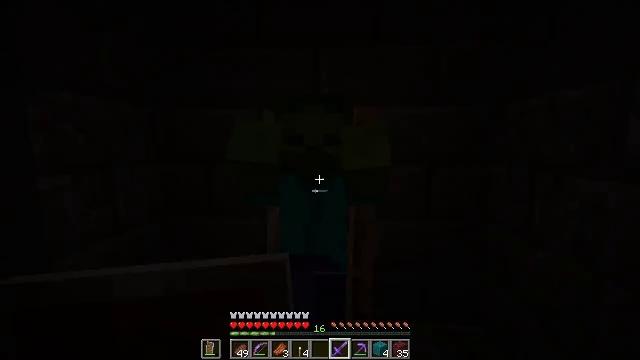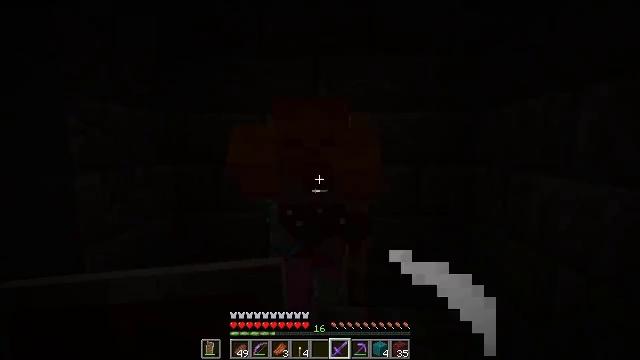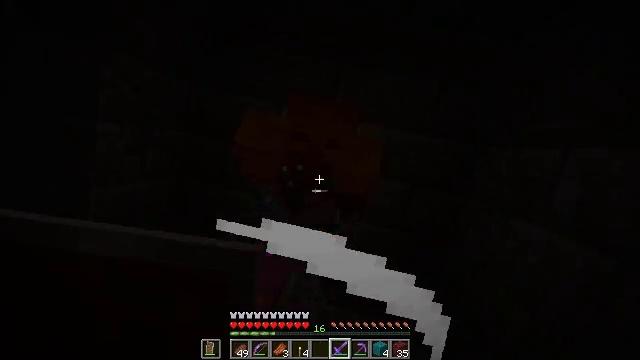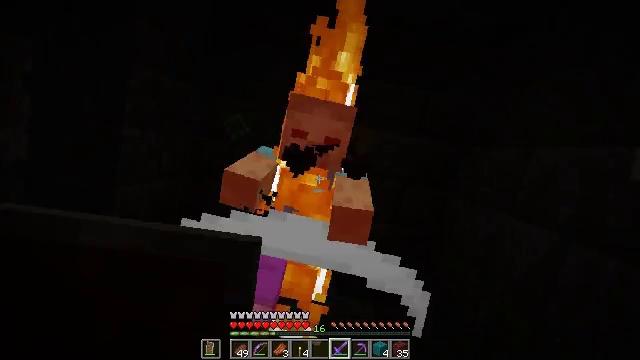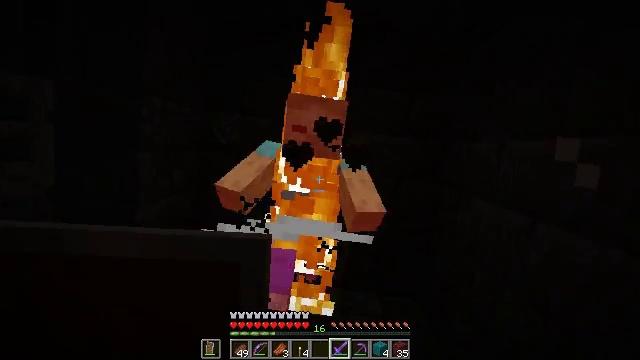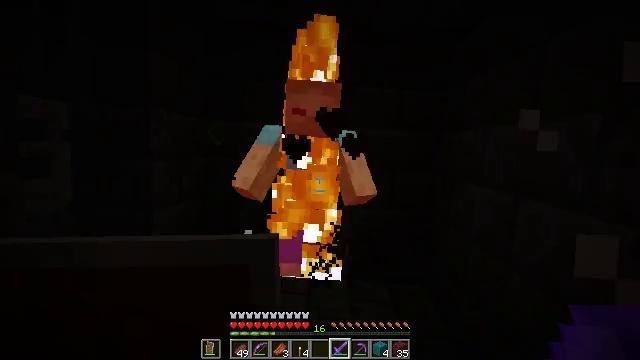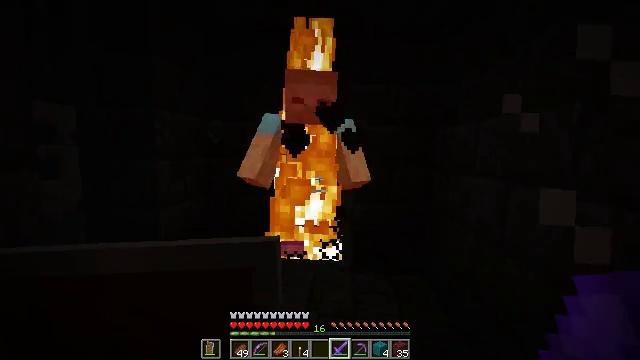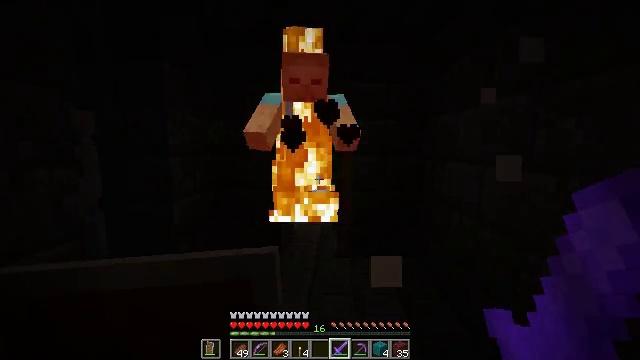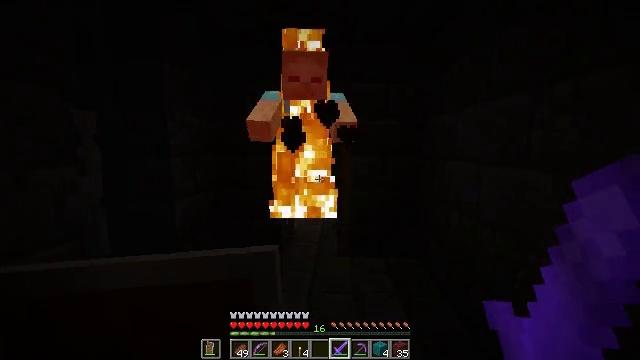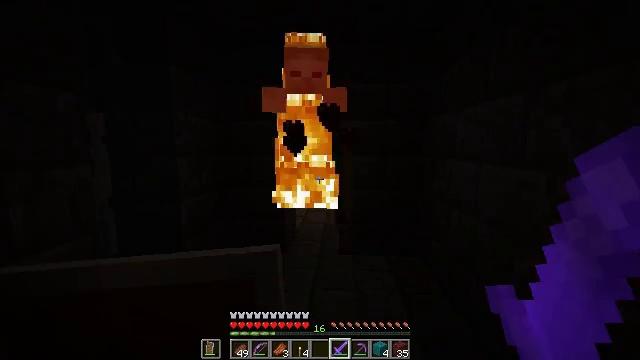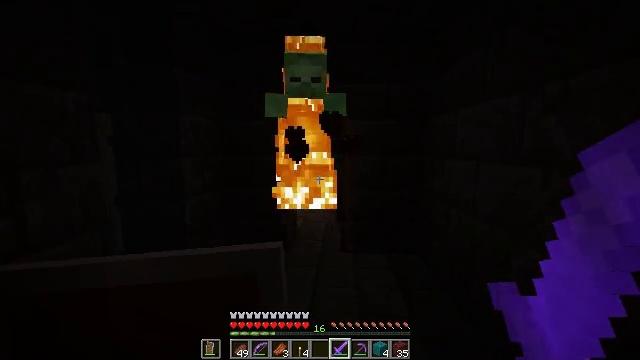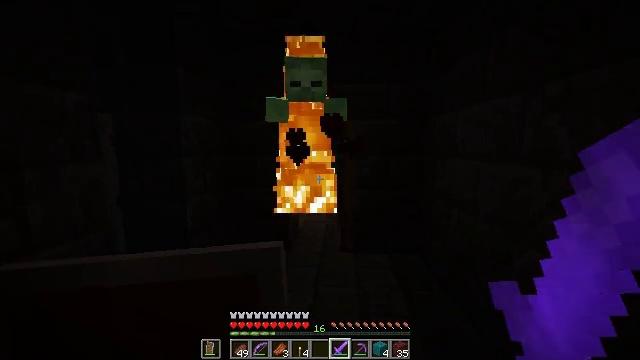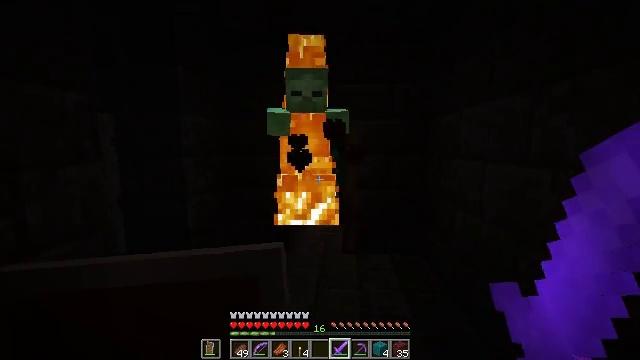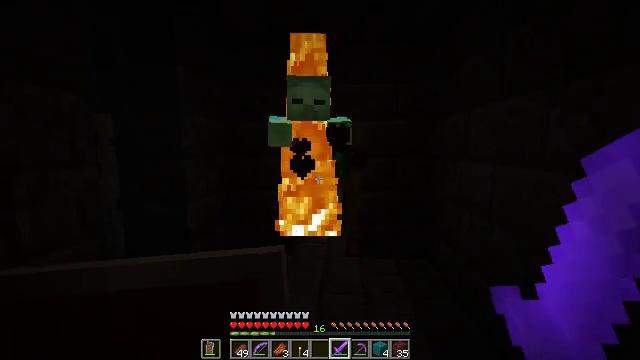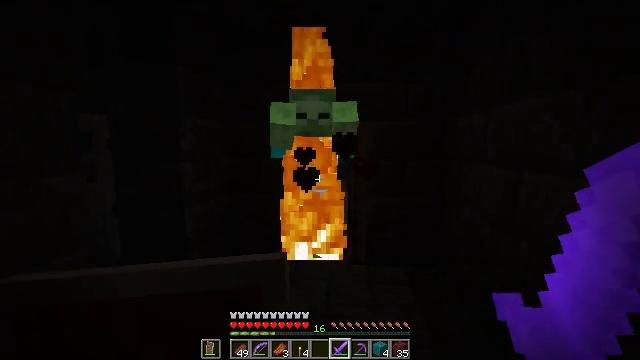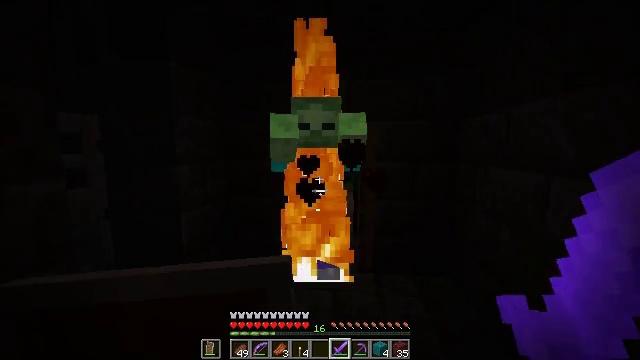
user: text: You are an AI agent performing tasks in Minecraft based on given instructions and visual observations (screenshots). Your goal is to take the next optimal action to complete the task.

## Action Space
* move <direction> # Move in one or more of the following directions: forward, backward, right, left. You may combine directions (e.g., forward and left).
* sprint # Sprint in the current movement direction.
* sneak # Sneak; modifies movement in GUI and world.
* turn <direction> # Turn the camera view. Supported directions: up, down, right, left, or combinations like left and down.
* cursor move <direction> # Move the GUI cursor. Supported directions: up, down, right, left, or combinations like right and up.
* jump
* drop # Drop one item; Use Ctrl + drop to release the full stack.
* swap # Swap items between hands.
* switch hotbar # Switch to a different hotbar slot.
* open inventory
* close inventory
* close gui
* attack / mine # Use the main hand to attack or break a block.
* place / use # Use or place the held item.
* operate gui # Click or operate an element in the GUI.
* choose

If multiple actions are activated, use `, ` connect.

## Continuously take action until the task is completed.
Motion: motion action
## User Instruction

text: Hunt the zombie.
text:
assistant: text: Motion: move back, attack / mine
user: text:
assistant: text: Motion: move back, attack / mine
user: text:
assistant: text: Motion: move back, attack / mine
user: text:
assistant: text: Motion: move back, attack / mine
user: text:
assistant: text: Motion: move back, attack / mine
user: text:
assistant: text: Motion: move back, attack / mine
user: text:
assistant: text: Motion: attack / mine
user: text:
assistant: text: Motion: attack / mine
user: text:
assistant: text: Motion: attack / mine
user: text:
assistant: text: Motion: no_op
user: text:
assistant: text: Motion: no_op
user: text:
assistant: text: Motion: move forward
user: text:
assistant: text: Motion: move forward
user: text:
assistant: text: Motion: move forward, turn left
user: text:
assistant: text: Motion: move forward
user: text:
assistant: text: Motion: move forward, attack / mine
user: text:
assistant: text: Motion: attack / mine
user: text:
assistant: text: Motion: move back, attack / mine
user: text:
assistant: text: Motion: move back
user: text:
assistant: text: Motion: move back, attack / mine
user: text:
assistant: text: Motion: attack / mine